Question: I'm new to C/C++ and I've been cracking my head but still got no idea how to make an "structure" like this

It's supposed to be a 3D dynamic array using pointers.
I started like this, but got stuck there
'''
int x=5,y=4,z=3;
int ***sec=new int **[x];
'''
It would be enough to know how to make it for a static size of y and z;
Please, I'd appreciate that you help me.
Thanks in advance.
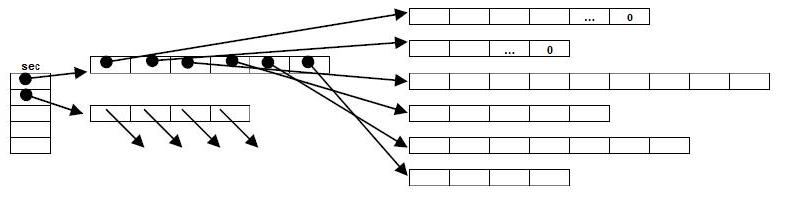
Answer: To create dynamically 3D array of integers, it's better you understand 1D and 2D array first.
: You can do this very easily by
'''
const int MAX_SIZE=128;
int *arr1D = new int[MAX_SIZE];
'''
Here, we are creating an int-pointer which will point to a chunk of memory where integers can be stored.
: You may use the solution of above 1D array to create a 2D array. First, create a pointer which should point to a memory block where only other integer pointers are held which ultimately point to actual data. Since our first pointer points to an array of pointers so this will be called as pointer-to-pointer (double pointer).
'''
const int HEIGHT=20;
const int WIDTH=20;
int **arr2D = new int*[WIDTH]; //create an array of int pointers (int*), that will point to
//data as described in 1D array.
for(int i = 0;i < WIDTH; i++){
arr2D[i] = new int[HEIGHT];
}
'''
: This is what you want to do. Here you may try both the scheme used in above two cases. Apply the same logic as 2D array. Diagram in question explains all. The first array will be pointer-to-pointer-to-pointer (int*** - since it points to double pointers). The solution is as below:
'''
const int X=20;
const int Y=20;
const int z=20;
int ***arr3D = new int**[X];
for(int i =0; i<X; i++){
arr3D[i] = new int*[Y];
for(int j =0; j<Y; j++){
arr3D[i][j] = new int[Z];
for(int k = 0; k<Z;k++){
arr3D[i][j][k] = 0;
}
}
}
'''